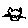
Label: cat